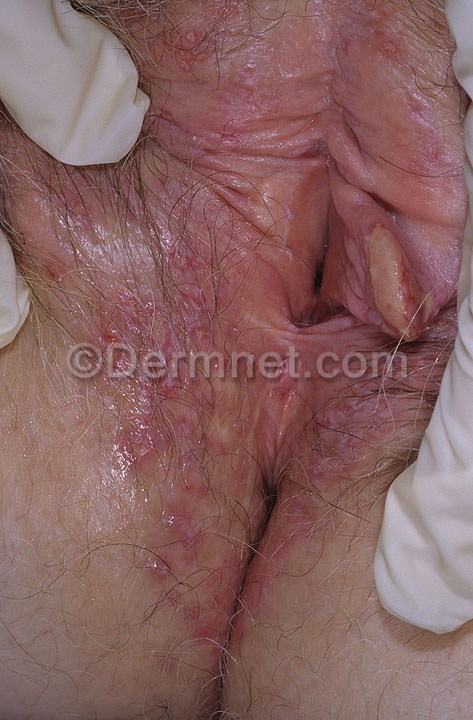
Disease: Herpes HPV and other STDs Photos